Question: I just trying to add eventListener to a object, which should disappear when I tap on it. But I get error mentioned in the title. Here is my whole code at this point :
'''
-- housekeeping stuff
display.setStatusBar(display.HiddenStatusBar)
local centerX = display.contentCenterX
local centerY = display.contentCenterY
-- set up forward references
local spawnEnemy
-- preload audio
-- create play screens
local function createPlayScreen()
local bg = display.newImage("background.png")
bg.y = 130
bg.x = 100
bg.alpha = 0
local planet = display.newImage("planet.png")
planet.x = centerX
planet.y = display.contentHeight +60
planet.alpha = 0
transition.to( bg, { time = 2000, alpha = 1, y = centerY, x = centerX } )
local function showTitle()
local gametitle = display.newImage("gametitle.png")
gametitle.alpha = 0
gametitle:scale (4, 4)
transition.to( gametitle, { time = 500, alpha = 1, xScale = 1, yScale = 1 })
spawnEnemy()
end
transition.to( planet, { time = 2000, alpha = 1, y = centerY, onComplete = showTitle } )
end
-- game functions
local function shipSmash(event)
local obj = event.target
display.remove( obj )
end
local function spawnEnemy()
local enemy = display.newImage("beetleship.png")
enemy.x = math.random(20, display.contentWidth - 20)
enemy.y = math.random(20, display.contentHeight - 20)
enemy:addEventListener ( "tap", shipSmash )
end
local function startGame()
end
local function planetDamage()
end
local function hitPlanet(obj)
end
createPlayScreen()
startGame()
'''
And here is how error window looks like :

I'm kinda new in this area(LUA programming) so sorry for maybe dumb syntax error or something, but what I saw is that this error shows up after I write this line of code: 'enemy:addEventListener ( "tap", shipSmash )'
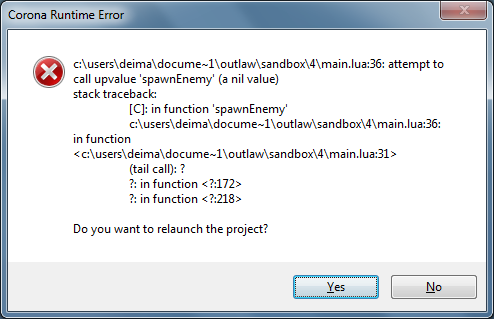
Answer: Change 'local function spawnEnemy()' to 'function spawnEnemy()' as this variable was already declared earlier. Yes, this is typical Lua pitfall for beginners.